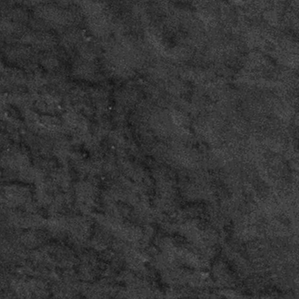
Label: frost